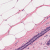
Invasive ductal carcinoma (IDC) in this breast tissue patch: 0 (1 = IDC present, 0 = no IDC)